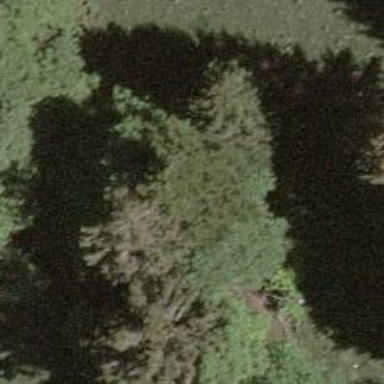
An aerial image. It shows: Beautiful tree in nature.